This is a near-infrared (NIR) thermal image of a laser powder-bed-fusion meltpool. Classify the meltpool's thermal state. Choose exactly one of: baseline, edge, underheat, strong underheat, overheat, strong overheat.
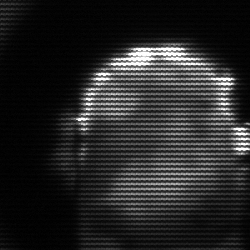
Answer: baseline